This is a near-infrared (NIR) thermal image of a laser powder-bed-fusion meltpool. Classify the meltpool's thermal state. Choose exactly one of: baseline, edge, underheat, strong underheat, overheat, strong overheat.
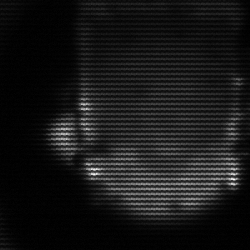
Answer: baseline